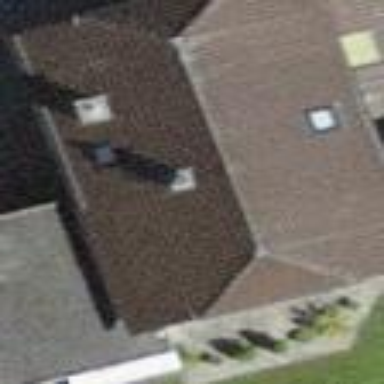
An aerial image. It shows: Residential building with half-hipped roof shape.